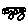
Label: car